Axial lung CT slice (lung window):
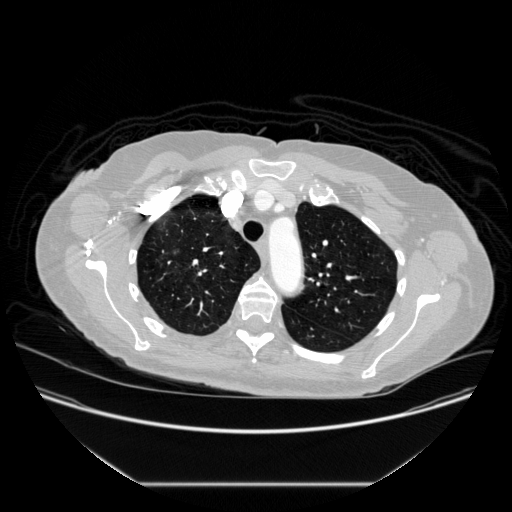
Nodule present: no